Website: crate-barrel
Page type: delivery-shipping
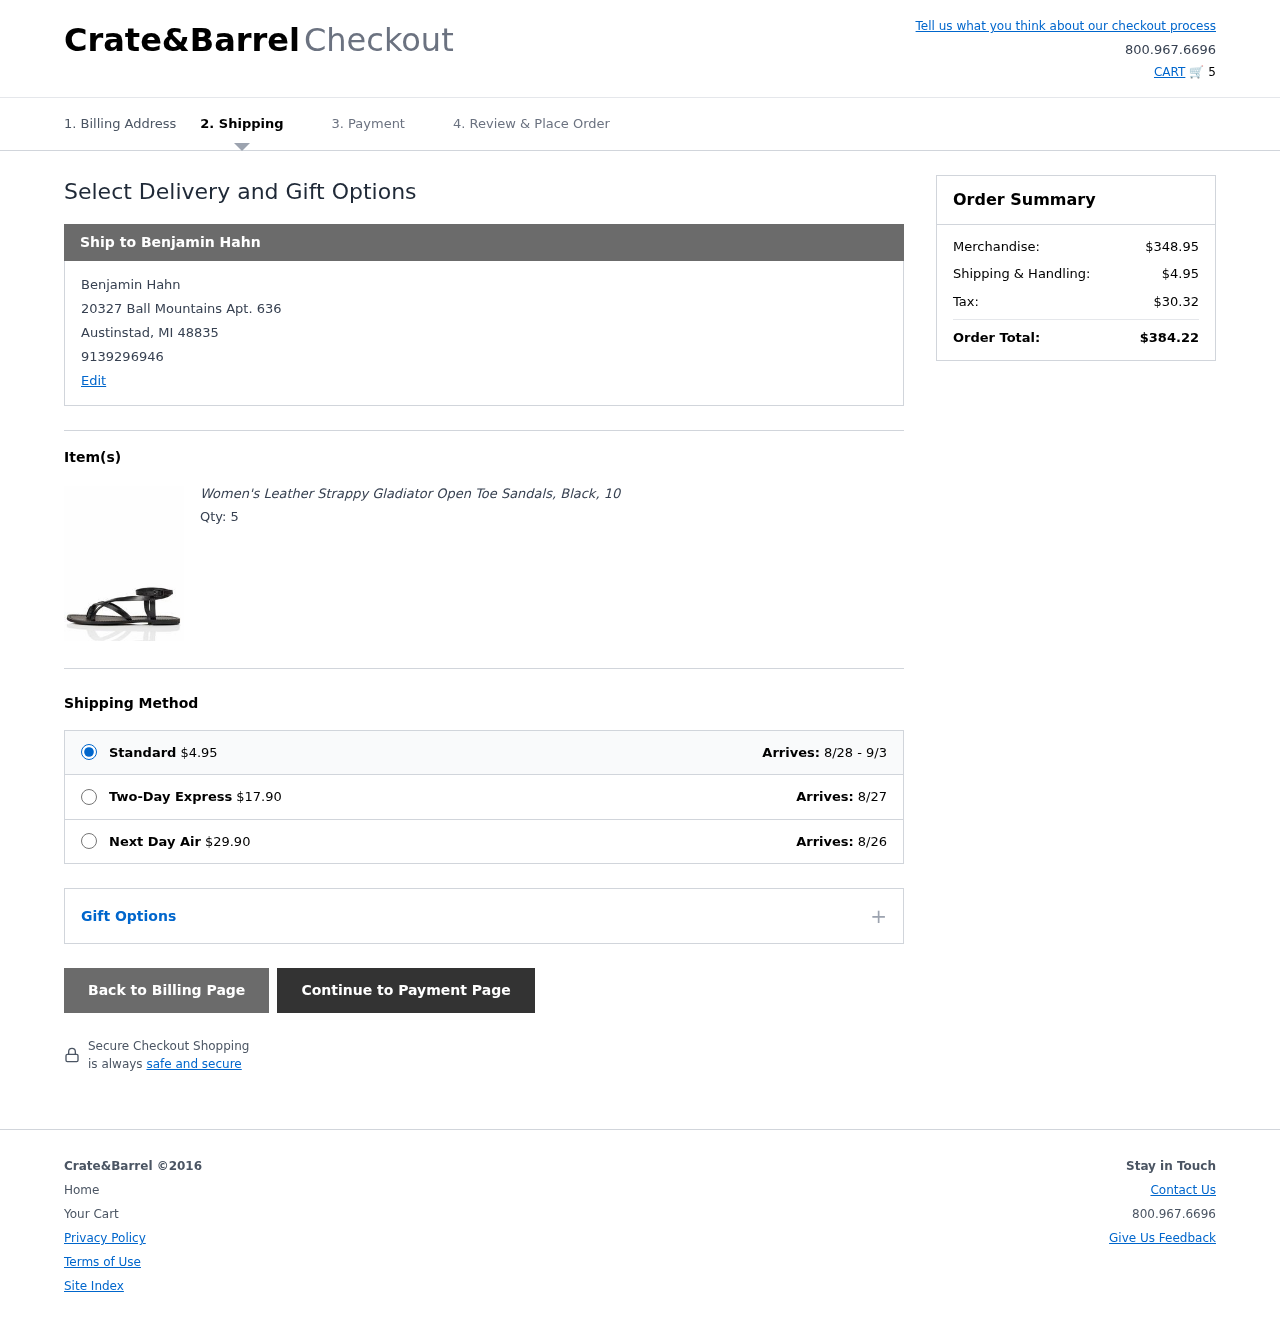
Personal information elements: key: PII_CITY
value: Austinstad
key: PII_FULLNAME
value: Benjamin Hahn
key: PII_PHONE
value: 9139296946
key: PII_POSTCODE
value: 48835
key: PII_STATE_ABBR
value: MI
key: PII_STREET
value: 20327 Ball Mountains Apt. 636
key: PII_FULLNAME2
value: Benjamin Hahn
Product elements: key: PRODUCT1_NAME
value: Women's Leather Strappy Gladiator Open Toe Sandals, Black, 10
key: PRODUCT1_QUANTITY
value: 5
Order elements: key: ORDER_NUM_ITEMS
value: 5
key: ORDER_SHIPPING_COST
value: $4.95
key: ORDER_DELIVERY_DATE_RANGE
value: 8/28 - 9/3
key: ORDER_SHIPPING_COST_EXPRESS
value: $17.90
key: ORDER_SHIPPING_DATE_EXPRESS
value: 8/27
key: ORDER_SHIPPING_COST_NEXT_DAY
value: $29.90
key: ORDER_SHIPPING_DATE_NEXT_DAY
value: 8/26
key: ORDER_SUBTOTAL
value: $348.95
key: ORDER_SHIPPING_COST2
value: $4.95
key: ORDER_TAX
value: $30.32
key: ORDER_TOTAL
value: $384.22